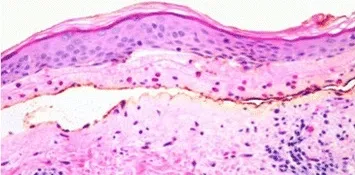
Biopsy of the patient's skin lesions. Haematoxylin and eosin stain reveals subepidermal bulla as well as fibrin net, numerous eosinophils, perivascular mixed infiltrate, and well-preserved dermal papillae within the bulla cavity.
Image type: pathology (h&e)